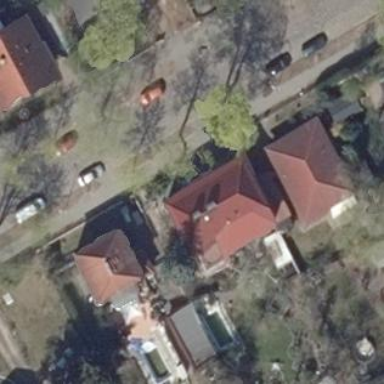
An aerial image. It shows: Detached building with hipped roof.